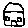
Label: house